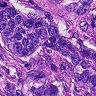
Metastatic tissue present: yes